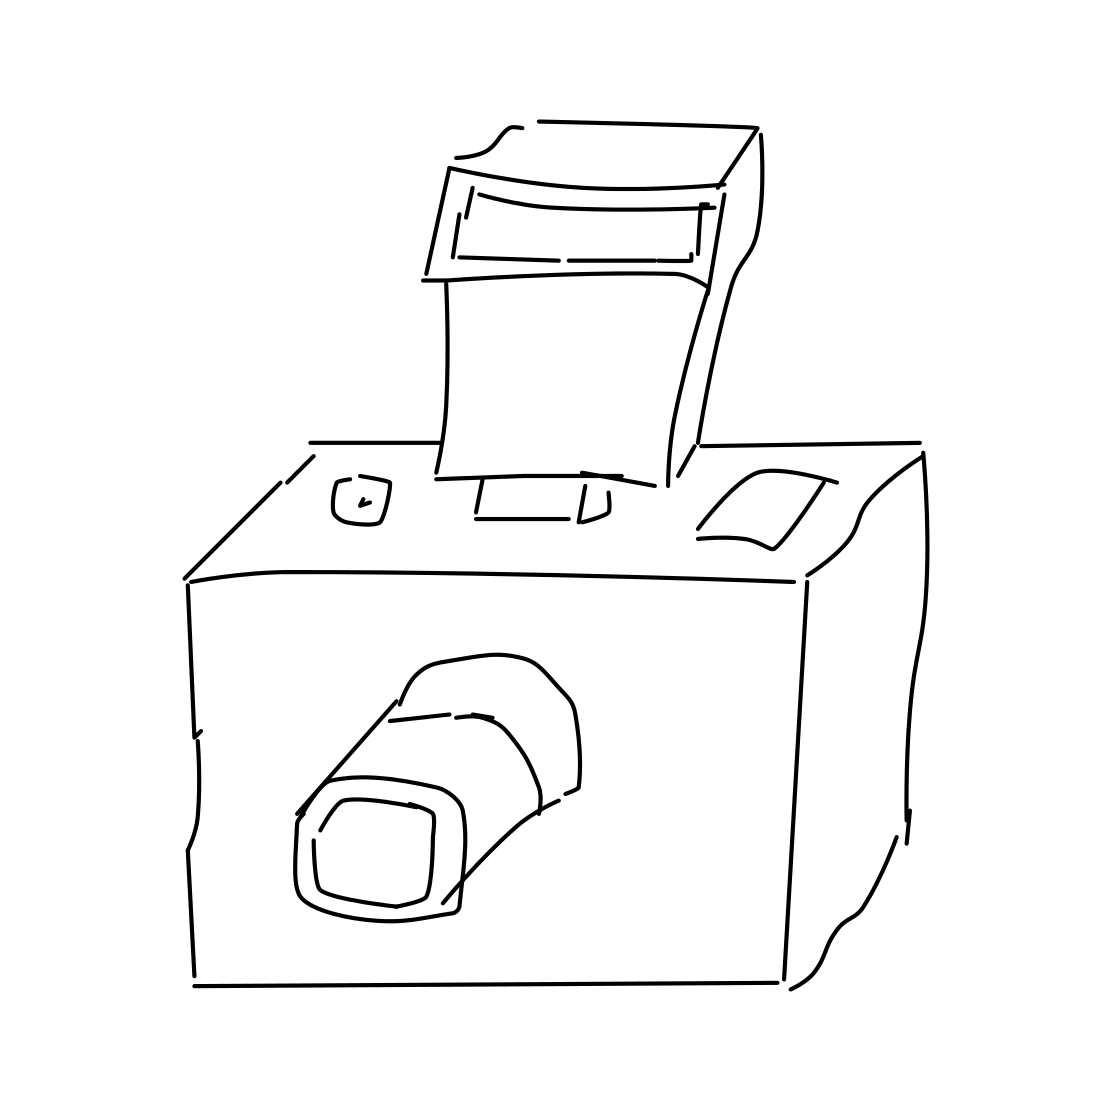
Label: camera